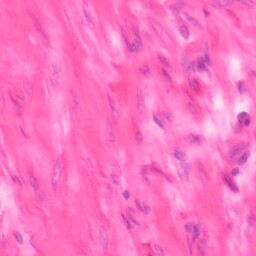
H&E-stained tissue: Colon